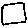
Label: square